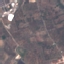
Label: PermanentCrop